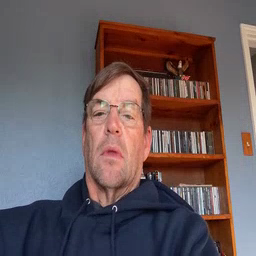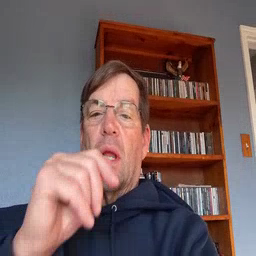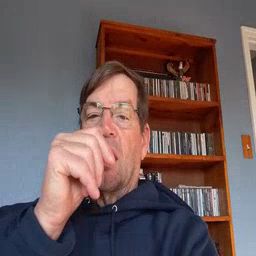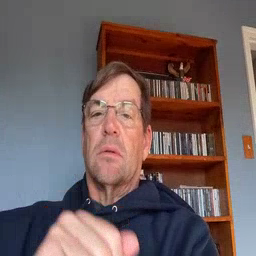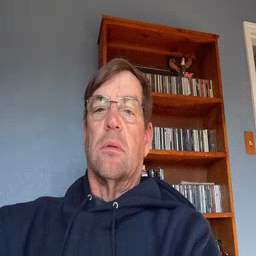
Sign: nuts